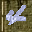
Label: 4